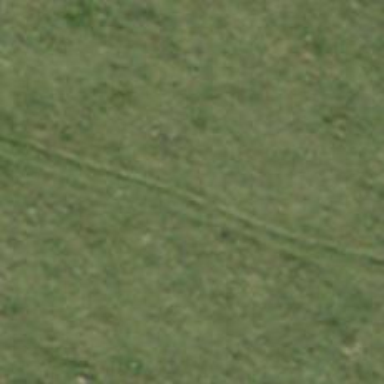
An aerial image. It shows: Path on the ground.